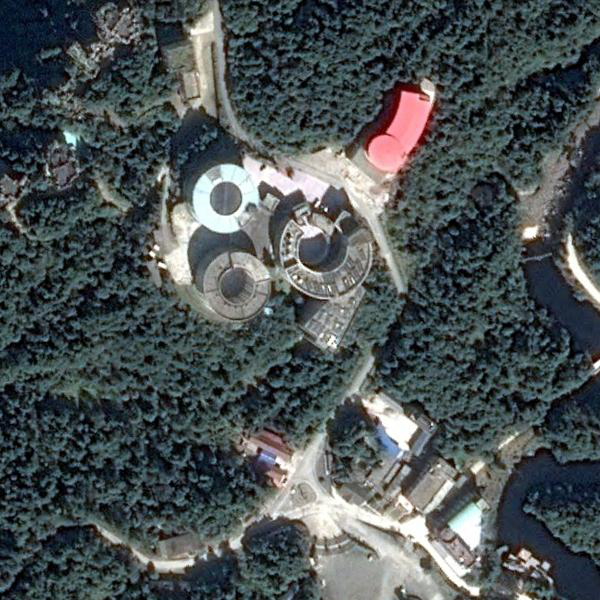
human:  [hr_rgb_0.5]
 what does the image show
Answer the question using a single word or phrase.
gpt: sparse residential